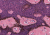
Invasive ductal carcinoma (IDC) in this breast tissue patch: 0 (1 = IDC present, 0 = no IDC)